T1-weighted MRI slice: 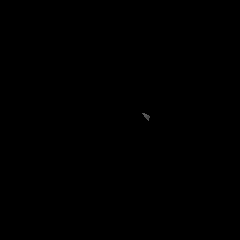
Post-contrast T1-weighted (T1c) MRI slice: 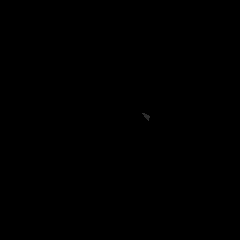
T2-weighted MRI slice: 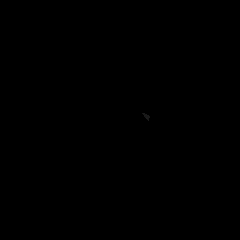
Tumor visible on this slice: no